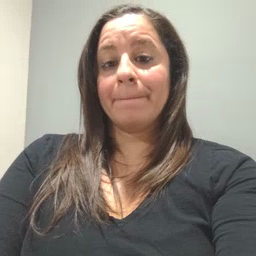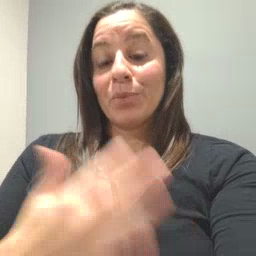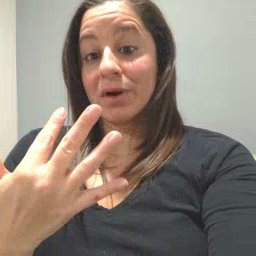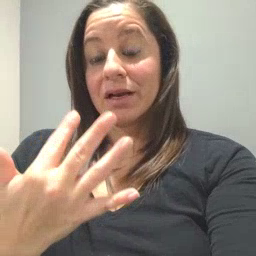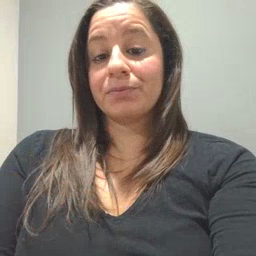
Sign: wait